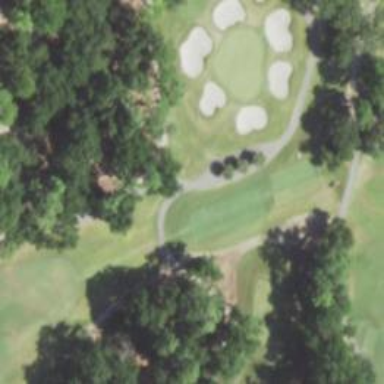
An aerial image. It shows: Path for golf carts.